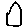
Label: house